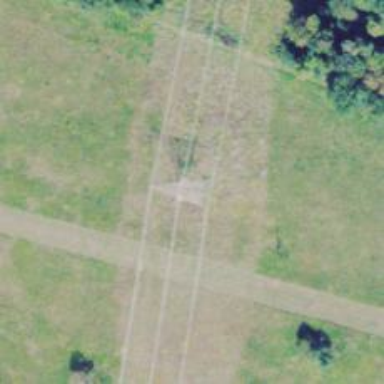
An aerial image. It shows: Lattice structure tower used for power transmission.